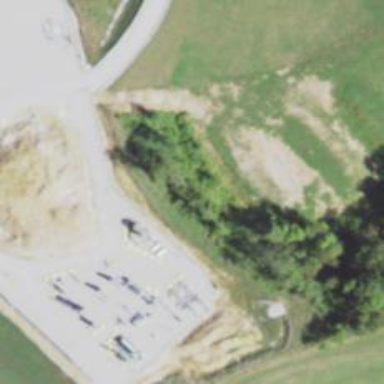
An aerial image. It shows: Storage tank with man-made structure.